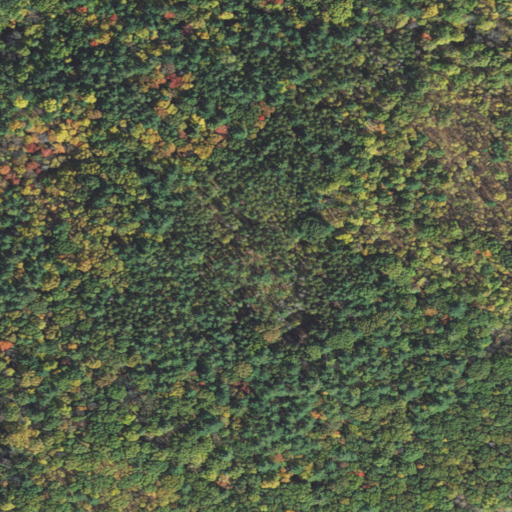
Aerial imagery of mountain in Massachusetts named Red Oak Hill containing deciduous forest, evergreen forest, mixed forest, and shrub